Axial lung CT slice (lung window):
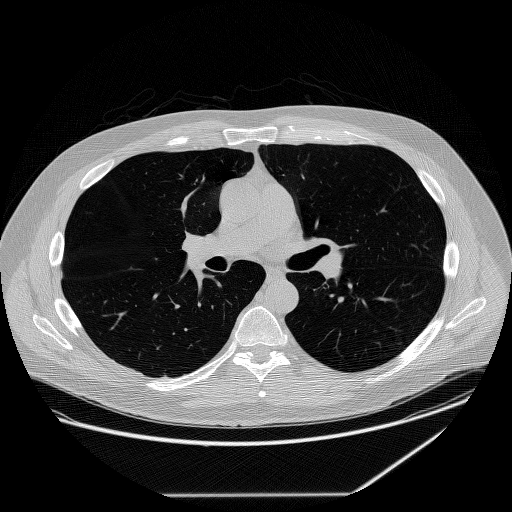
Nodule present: no